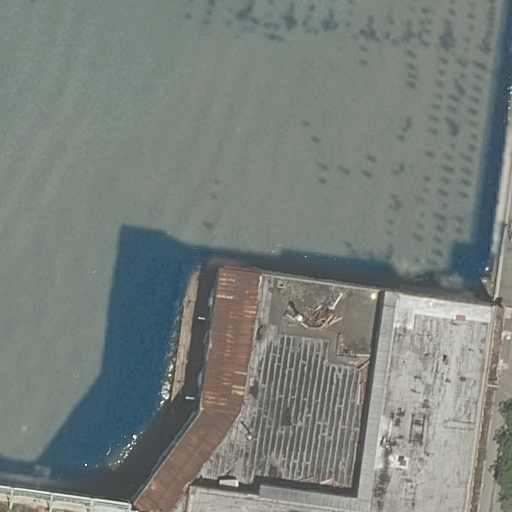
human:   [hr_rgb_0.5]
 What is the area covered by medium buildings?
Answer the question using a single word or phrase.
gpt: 0m2

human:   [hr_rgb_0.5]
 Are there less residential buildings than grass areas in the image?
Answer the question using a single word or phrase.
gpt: no

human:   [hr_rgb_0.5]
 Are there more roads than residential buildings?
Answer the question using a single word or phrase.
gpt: no

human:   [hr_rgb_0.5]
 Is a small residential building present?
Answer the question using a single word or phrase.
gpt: no

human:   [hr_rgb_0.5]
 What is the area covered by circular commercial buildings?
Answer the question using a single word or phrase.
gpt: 0m2

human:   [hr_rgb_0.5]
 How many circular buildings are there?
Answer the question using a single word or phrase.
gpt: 0

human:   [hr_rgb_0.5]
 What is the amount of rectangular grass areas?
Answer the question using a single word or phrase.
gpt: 0

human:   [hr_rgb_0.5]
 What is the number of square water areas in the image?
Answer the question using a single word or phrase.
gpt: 0

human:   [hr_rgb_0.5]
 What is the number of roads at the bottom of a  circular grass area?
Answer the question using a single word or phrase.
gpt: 0

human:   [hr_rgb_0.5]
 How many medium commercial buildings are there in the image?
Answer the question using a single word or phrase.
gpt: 0

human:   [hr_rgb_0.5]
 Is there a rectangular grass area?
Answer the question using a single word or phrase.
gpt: no

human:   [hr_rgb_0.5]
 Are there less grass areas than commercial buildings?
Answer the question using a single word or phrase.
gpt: no

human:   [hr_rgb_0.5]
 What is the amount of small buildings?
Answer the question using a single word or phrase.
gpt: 0

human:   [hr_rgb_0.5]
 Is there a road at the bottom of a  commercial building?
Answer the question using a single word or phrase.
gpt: no

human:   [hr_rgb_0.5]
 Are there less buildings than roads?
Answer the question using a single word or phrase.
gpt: no

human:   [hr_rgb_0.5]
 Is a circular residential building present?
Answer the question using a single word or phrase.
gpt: no

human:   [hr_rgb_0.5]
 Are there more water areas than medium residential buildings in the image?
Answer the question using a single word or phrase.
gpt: yes

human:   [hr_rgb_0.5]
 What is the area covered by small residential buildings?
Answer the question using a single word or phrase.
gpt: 0m2

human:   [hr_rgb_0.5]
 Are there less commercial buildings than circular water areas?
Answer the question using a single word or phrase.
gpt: no

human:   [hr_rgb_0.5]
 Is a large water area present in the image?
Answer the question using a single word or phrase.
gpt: yes

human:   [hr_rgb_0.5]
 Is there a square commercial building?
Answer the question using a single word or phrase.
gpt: no

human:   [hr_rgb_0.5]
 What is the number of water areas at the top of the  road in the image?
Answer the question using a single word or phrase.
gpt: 0

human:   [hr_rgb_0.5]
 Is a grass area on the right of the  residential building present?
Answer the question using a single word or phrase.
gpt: yes

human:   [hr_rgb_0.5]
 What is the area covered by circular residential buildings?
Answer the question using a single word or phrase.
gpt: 0m2

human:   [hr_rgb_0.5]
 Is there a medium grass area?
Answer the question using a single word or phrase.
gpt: no

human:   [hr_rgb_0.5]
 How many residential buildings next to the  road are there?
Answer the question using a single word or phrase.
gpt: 1

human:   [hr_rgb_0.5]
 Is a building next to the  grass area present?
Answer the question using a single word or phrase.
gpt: yes

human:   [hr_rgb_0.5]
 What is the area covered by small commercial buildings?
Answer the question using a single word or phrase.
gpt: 0m2

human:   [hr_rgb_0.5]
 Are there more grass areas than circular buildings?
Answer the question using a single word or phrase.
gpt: yes

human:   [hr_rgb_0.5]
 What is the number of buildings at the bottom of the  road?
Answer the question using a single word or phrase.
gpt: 0

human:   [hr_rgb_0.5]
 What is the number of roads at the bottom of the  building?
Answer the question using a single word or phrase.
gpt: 0

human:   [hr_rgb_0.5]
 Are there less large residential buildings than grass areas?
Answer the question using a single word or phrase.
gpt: no

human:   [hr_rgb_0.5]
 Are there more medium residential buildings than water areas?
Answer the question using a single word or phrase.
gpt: no

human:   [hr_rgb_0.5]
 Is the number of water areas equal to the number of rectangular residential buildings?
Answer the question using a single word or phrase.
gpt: yes

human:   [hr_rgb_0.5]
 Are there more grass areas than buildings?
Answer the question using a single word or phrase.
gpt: no

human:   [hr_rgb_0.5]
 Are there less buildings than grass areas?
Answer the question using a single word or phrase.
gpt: no